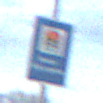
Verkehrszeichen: Wasserschutzgebiet
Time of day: SunriseSunset
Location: Outdoor (Nature)
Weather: PartlyCloudy
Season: NotSpecified
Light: Natural